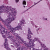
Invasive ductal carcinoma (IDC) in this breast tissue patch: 0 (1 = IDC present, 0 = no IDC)